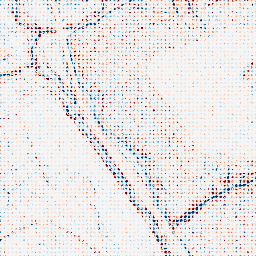
Category: edge_preserving
Decomposition family: bilateral
Decomposition parameters: d: 5
sigma_color: 150
sigma_space: 100
Upsampling method: sinc_hamming
Upsampling parameters: scale: 8
kernel_size: 4
Upsampling scale: 8